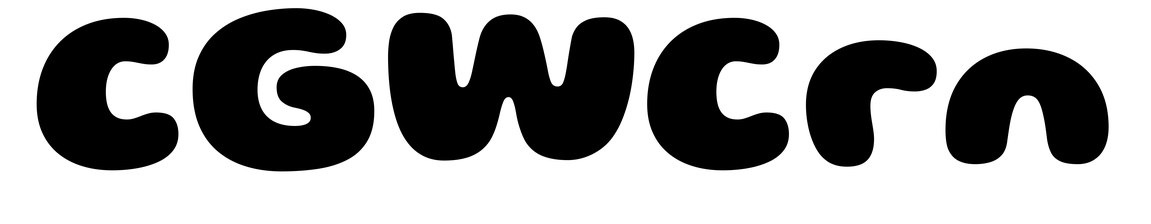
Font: Gluten_ExtraBold